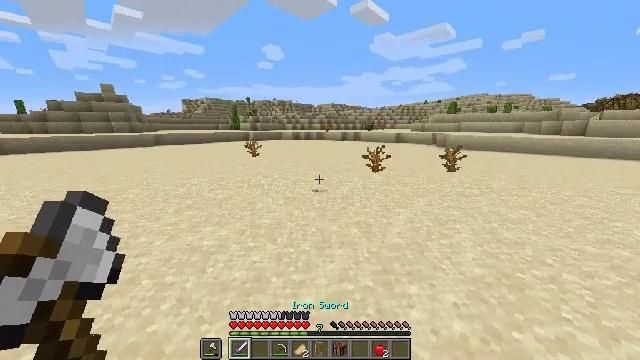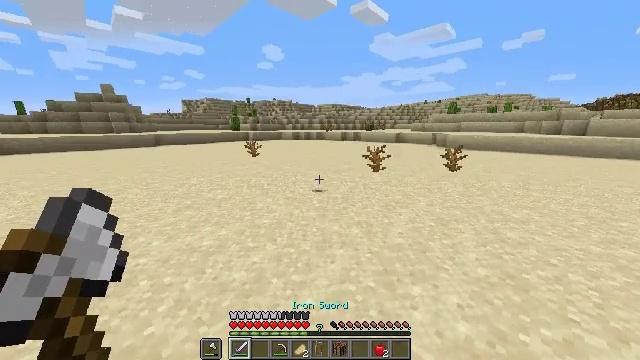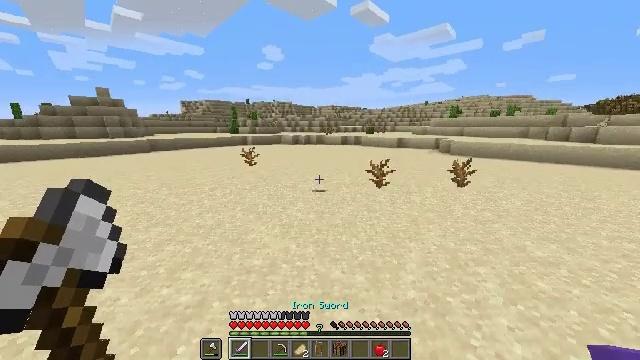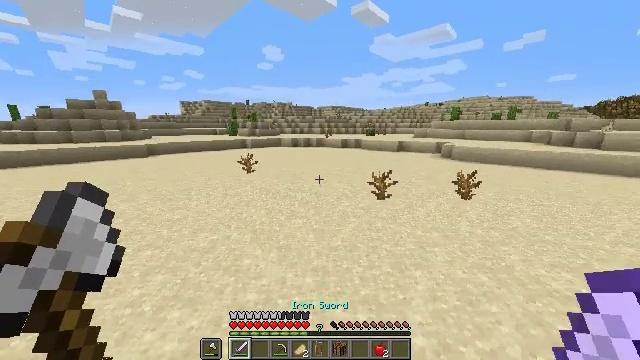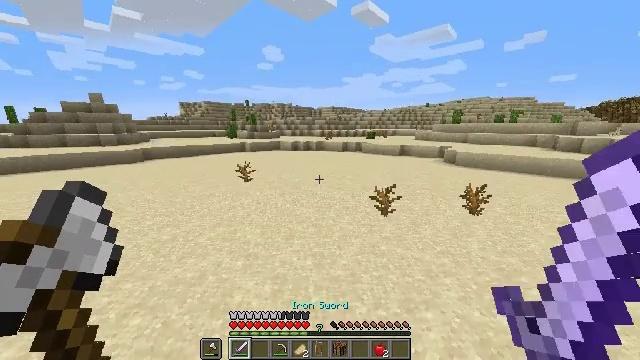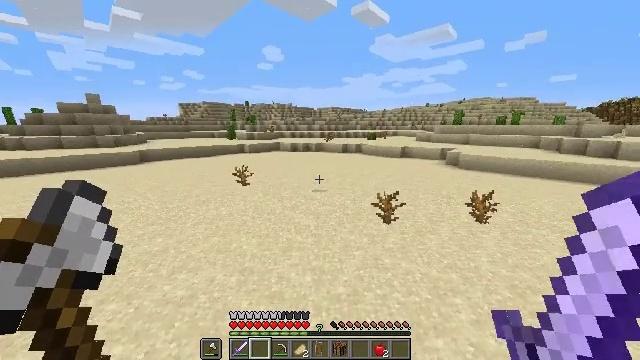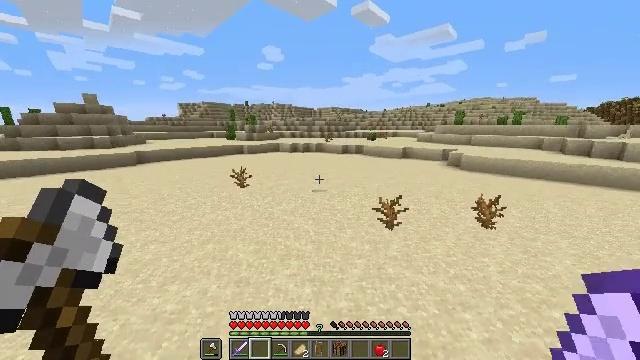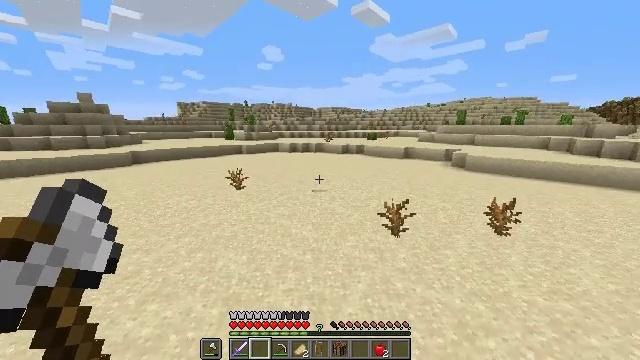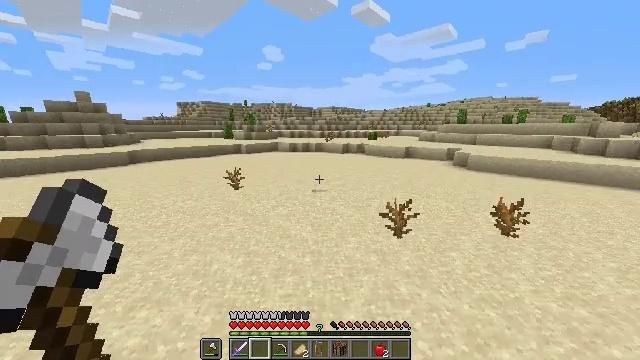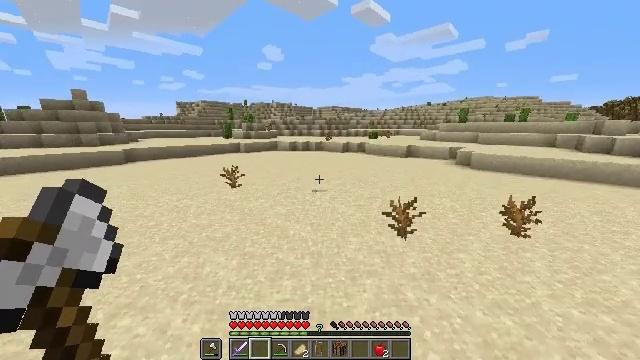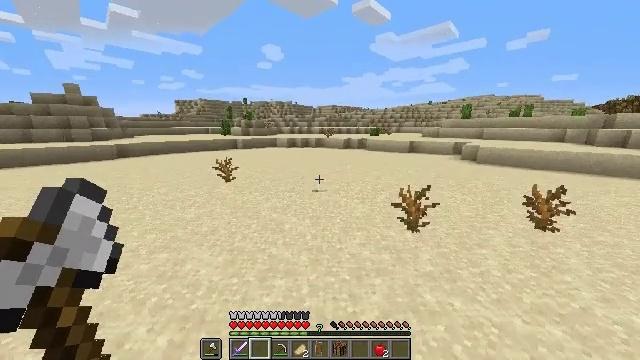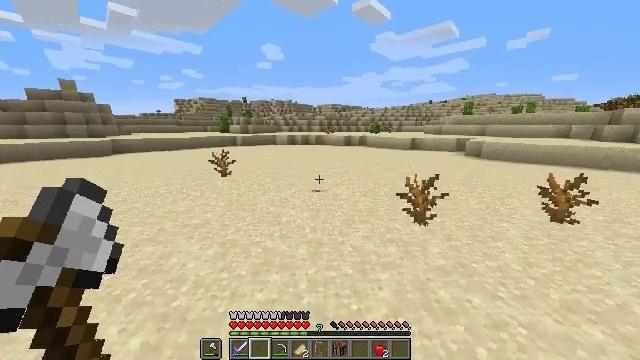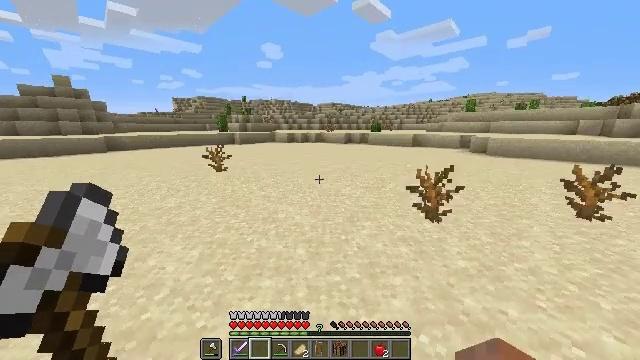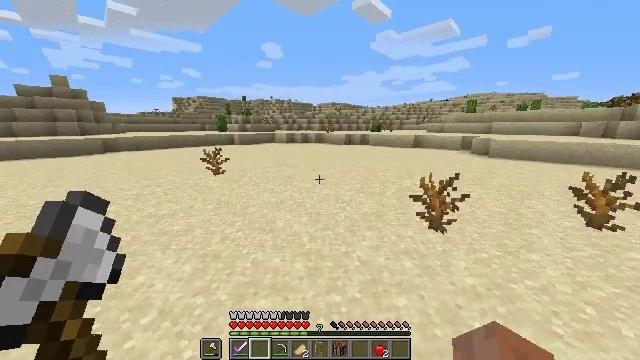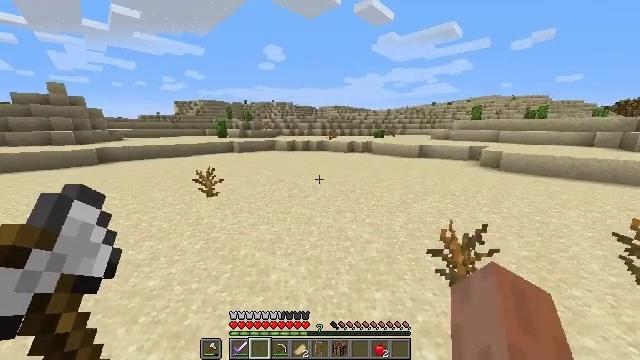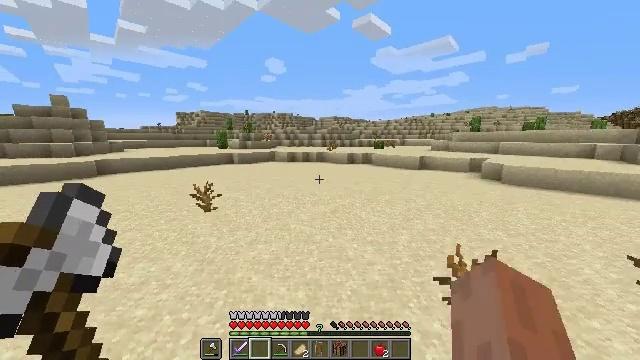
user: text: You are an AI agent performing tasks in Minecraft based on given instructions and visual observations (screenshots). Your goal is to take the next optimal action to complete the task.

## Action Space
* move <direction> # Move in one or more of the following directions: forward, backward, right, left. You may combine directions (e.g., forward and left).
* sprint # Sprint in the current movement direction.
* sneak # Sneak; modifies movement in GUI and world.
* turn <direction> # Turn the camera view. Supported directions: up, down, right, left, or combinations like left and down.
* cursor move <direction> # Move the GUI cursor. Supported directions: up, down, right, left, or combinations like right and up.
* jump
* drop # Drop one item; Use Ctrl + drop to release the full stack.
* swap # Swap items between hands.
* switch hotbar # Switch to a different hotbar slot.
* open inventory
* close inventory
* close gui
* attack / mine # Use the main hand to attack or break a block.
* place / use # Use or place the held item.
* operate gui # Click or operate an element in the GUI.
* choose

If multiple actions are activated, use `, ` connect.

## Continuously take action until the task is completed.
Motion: motion action
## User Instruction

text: Collect the dead bush from dry areas.
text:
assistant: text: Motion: move forward, sprint, jump
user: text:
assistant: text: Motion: move forward, sprint, jump
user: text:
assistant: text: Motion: move forward, sprint, jump
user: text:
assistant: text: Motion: move forward, sprint, jump
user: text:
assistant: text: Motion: move forward, sprint, jump
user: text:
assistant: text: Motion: move forward, sprint, jump
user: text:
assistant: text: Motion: move forward, sprint, jump
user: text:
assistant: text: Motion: move forward, sprint, jump
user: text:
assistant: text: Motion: move forward, sprint, jump
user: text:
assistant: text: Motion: move forward, sprint, jump
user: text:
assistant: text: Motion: move forward, sprint, jump
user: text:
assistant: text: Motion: move forward, sprint, jump
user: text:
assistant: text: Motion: move forward, sprint, jump
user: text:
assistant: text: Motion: move forward, sprint, jump
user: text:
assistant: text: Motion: move forward, sprint, turn up, jump
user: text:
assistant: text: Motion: move forward, sprint, turn up, jump
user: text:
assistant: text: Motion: move forward, sprint, turn up, jump
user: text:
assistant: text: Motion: move forward, sprint, jump
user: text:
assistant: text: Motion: move forward, sprint, jump
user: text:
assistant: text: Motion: move forward, sprint, jump
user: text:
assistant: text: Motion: move forward, sprint, jump
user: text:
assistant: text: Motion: move forward, sprint, jump
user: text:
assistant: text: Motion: move forward, sprint, jump
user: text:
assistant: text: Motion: move forward, sprint, jump
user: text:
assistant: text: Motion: move forward, sprint, jump
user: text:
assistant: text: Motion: move forward, sprint, jump
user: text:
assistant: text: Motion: move forward, sprint, jump
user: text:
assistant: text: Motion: move forward, sprint, jump
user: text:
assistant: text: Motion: move forward, sprint, turn right, jump
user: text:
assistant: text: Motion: move forward, sprint, turn right and up, jump